Question: What is the color of the ball at (2, 2, 2)? The answer is the name of the color, with the first letter capitalized. You can choose an answer from Red, Green, Orange, Cyan, Purple, Blue and Yellow.
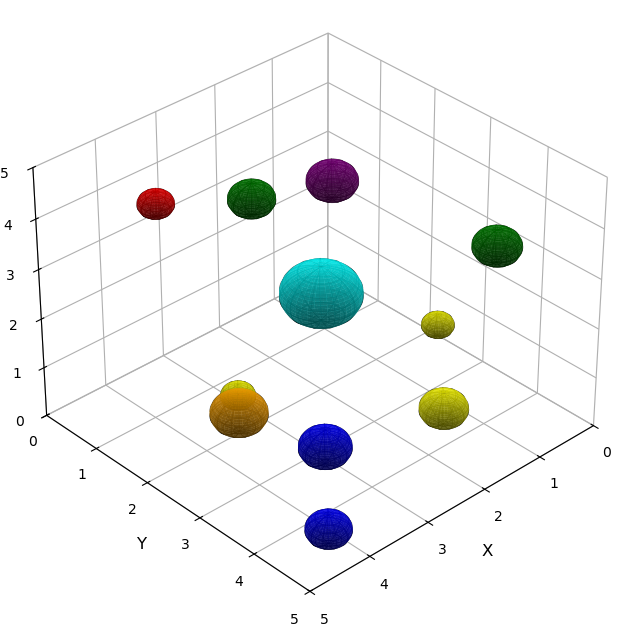
Answer: Cyan